Question: How to make hint in EditText visible during user input and after it?
And is it posible to place hint on the right side of EditText control, but user input text - on the left side?
Here is an example what I'm looking for:

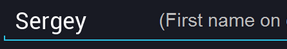
Answer: So I've found pretty simple solution, a bit tricky, but it works - just to to make relative layout with EditText for input and TextView for hint inside:
'''
<RelativeLayout
android:orientation="vertical"
android:layout_width="fill_parent"
android:layout_height="wrap_content">
<EditText
android:layout_width="match_parent"
android:layout_height="wrap_content"
android:text="Some text"
android:layout_alignParentLeft="true"
android:id="@+id/editText2"
android:layout_gravity="center"
/>
<TextView
android:id="@+id/text_hint"
android:layout_width="wrap_content"
android:layout_height="wrap_content"
android:layout_alignParentRight="true"
android:layout_centerVertical="true"
android:text="HintText"
android:textSize="18sp"
android:layout_marginRight="10dp"
android:textColor="#808080"
/>
</RelativeLayout>
'''